Interaction volume radius: 10 \u00c5
Interaction volume height: 20 \u00c5
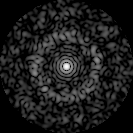
Disorder parameter: 0.8442